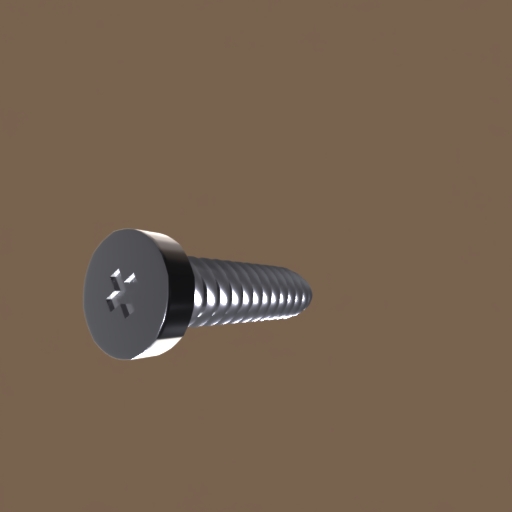
Label: screw